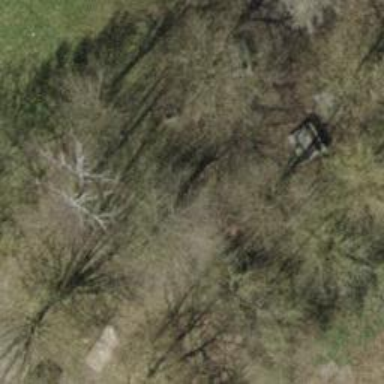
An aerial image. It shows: Picnic site with bench for relaxation.